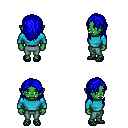
a pixel art fantasy rpg character, female body template, orc, green skin, teal long-sleeve shirt, teal pants, blue long hairstyle, ghillies, four views (front, back, left, right), 2x2 character sprite sheet, small pixel art, hard edges, no anti-aliasing